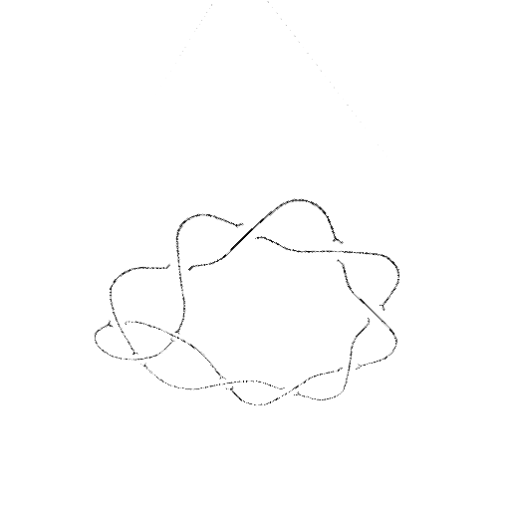
Crossing number: 10